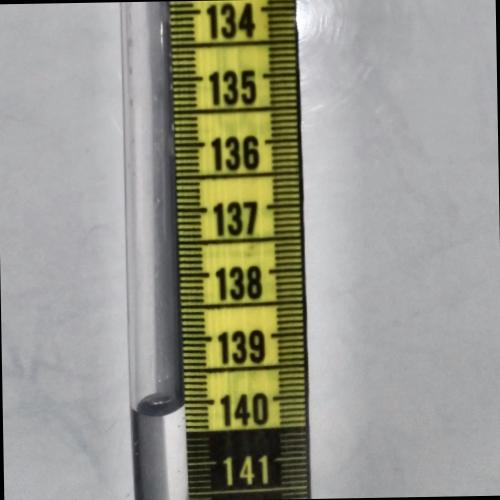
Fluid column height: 140.0 cm